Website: apple
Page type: billing-address
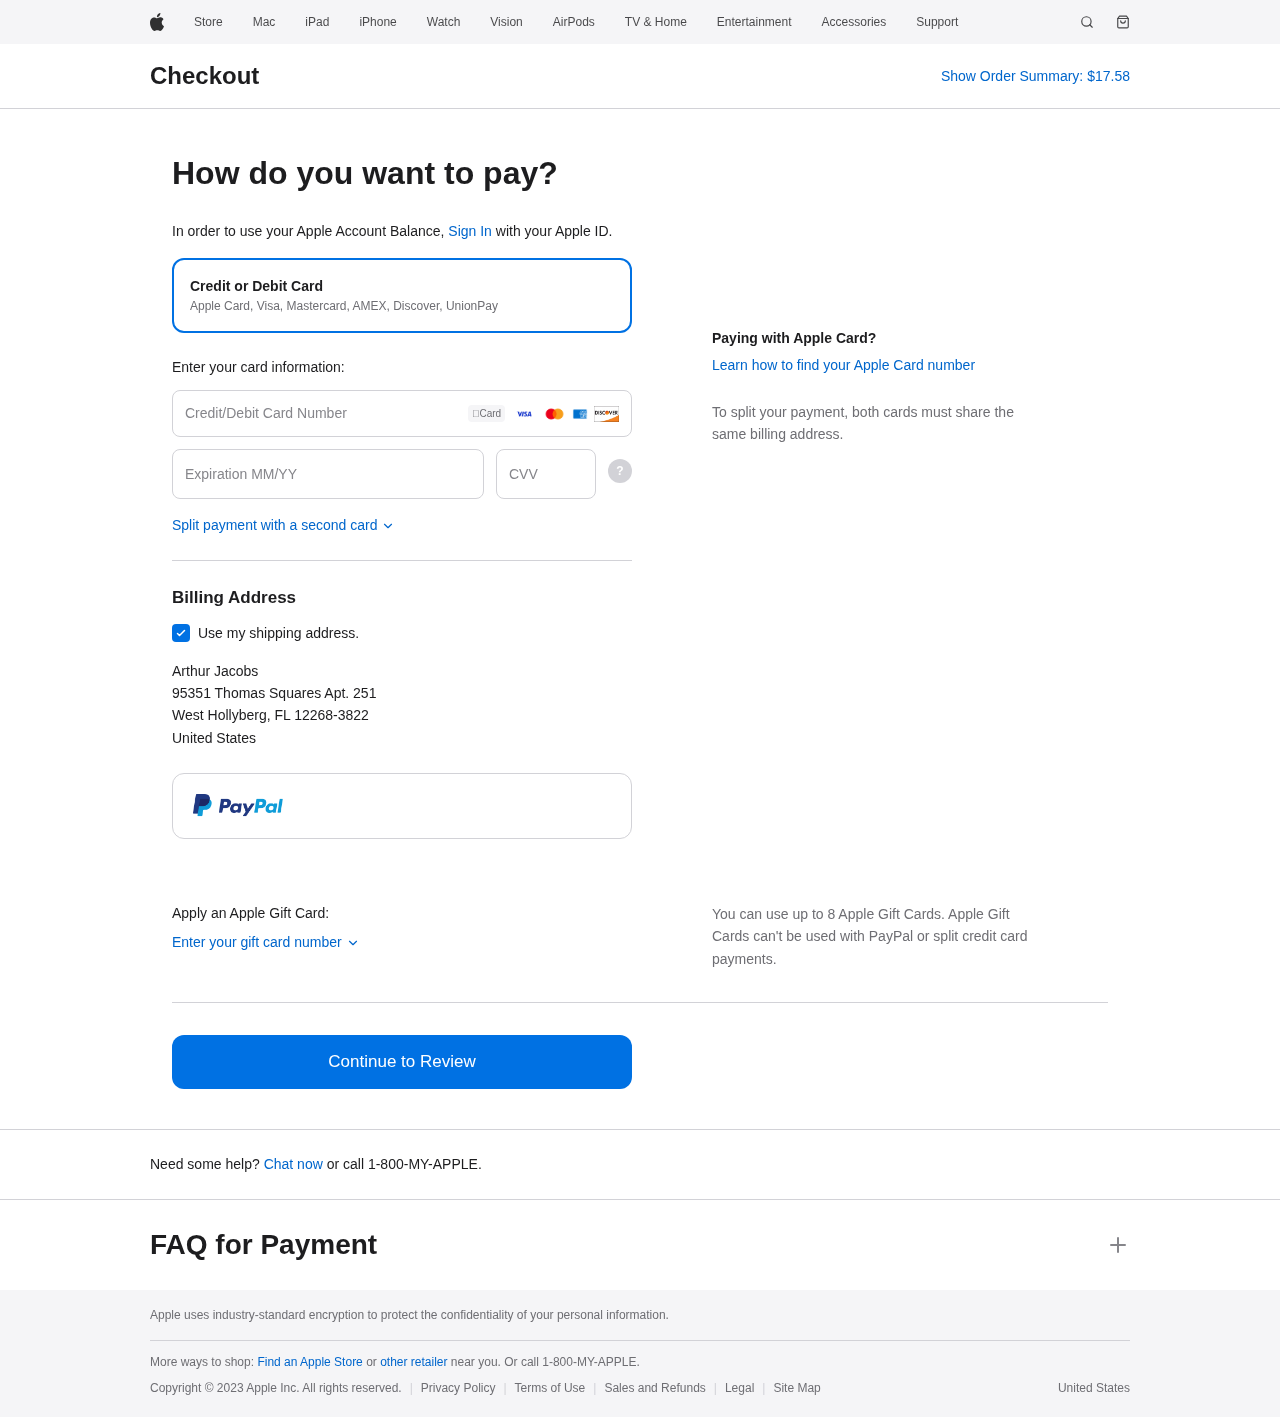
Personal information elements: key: PII_CARD_CVV
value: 811
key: PII_CARD_EXPIRY
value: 12/26
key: PII_CARD_NUMBER
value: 2708 1420 1321 1900
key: PII_CITY
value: West Hollyberg
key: PII_COUNTRY
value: United States
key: PII_FULLNAME
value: Arthur Jacobs
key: PII_POSTCODE_FULL
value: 12268-3822
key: PII_STATE_ABBR
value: FL
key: PII_STREET
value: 95351 Thomas Squares Apt. 251
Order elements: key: ORDER_TOTAL
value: $17.58